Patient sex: M
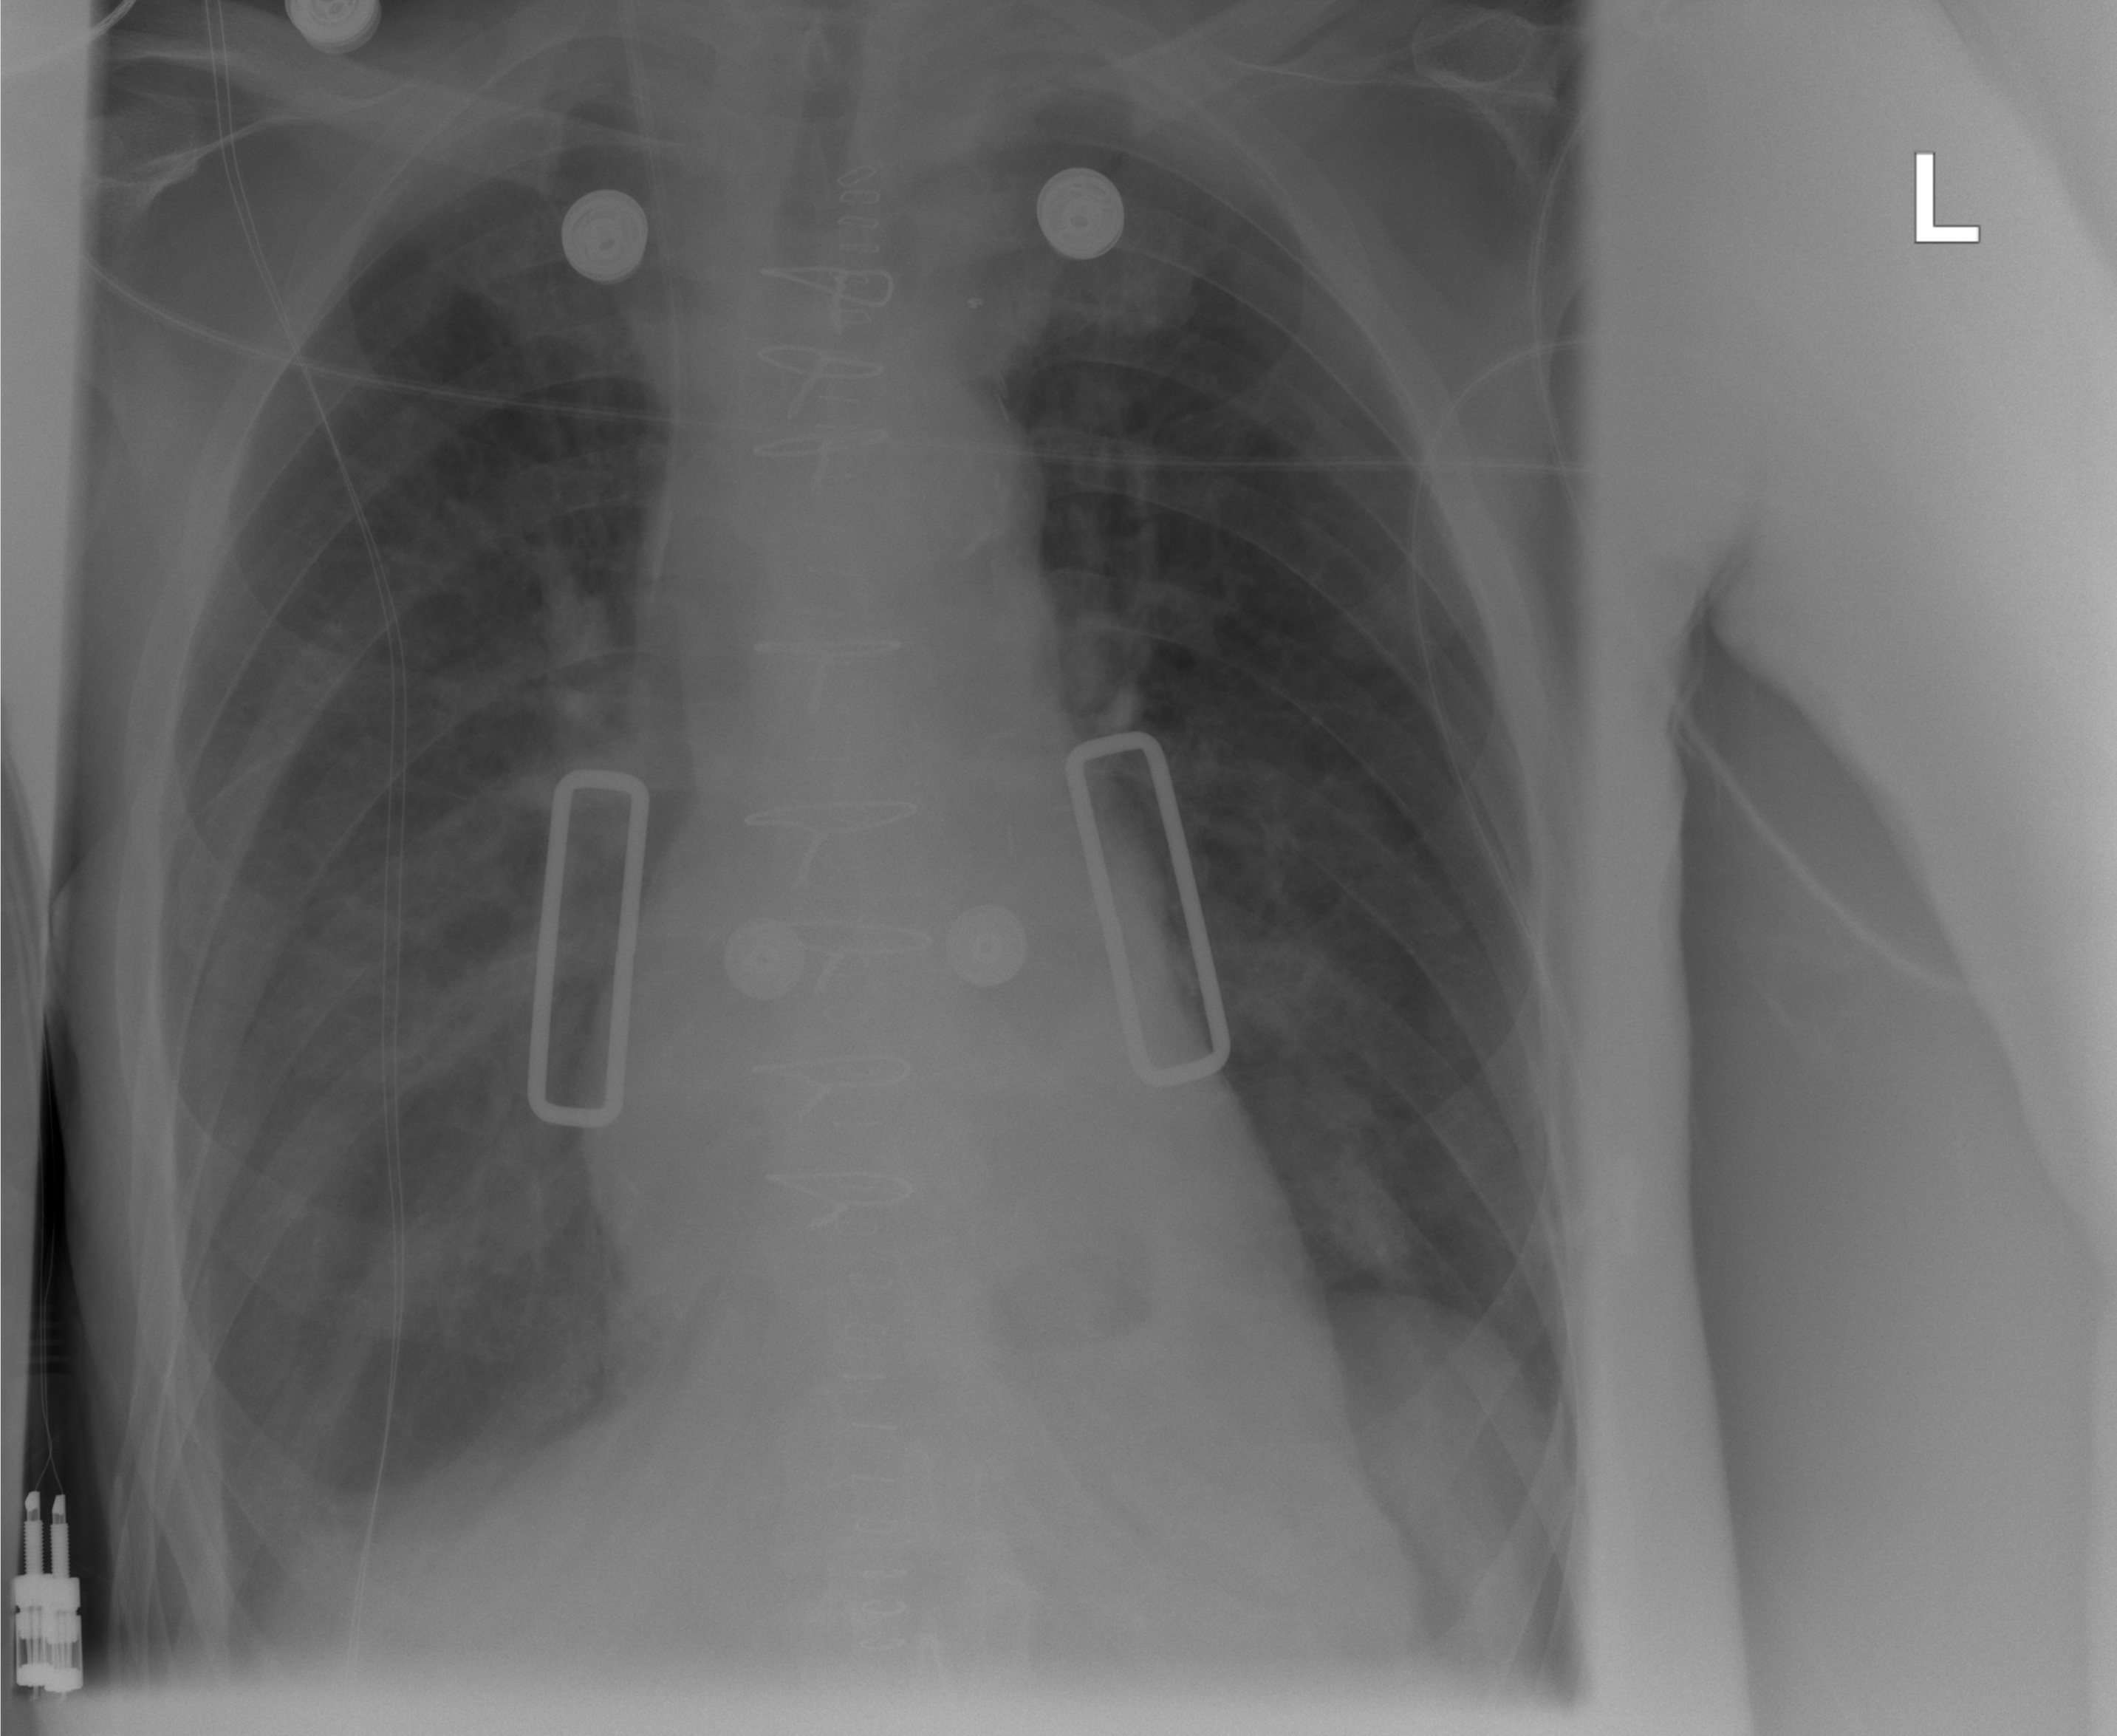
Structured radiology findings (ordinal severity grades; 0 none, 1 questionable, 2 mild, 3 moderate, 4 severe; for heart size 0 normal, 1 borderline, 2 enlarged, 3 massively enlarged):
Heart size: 0
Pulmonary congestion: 2
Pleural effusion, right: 2
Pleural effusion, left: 2
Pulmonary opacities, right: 2
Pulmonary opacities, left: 0
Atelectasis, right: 0
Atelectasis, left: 2